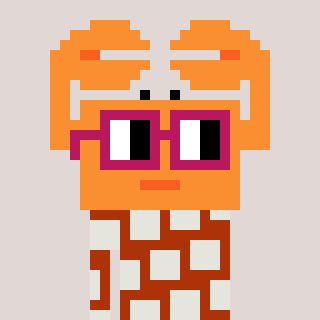
a pixel art character with square dark red glasses, a crab-shaped head and a hotbrown-colored body on a warm background